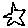
Label: star